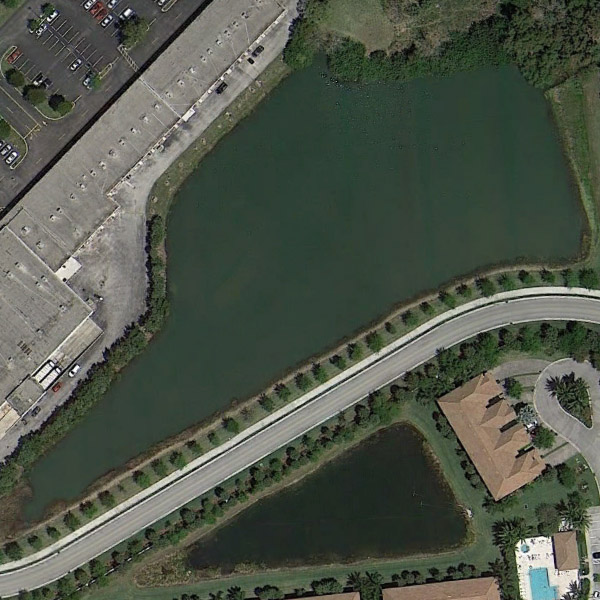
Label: Pond